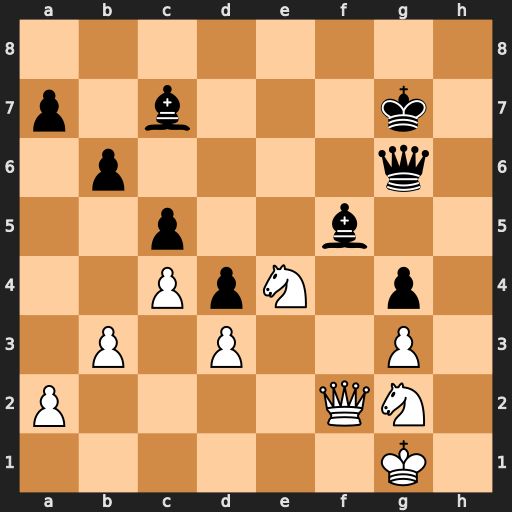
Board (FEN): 8/p1b3k1/1p4q1/2p2b2/2PpN1p1/1P1P2P1/P4QN1/6K1
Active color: w
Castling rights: -
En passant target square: -
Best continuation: Nh4 Bxe4 Nxg6